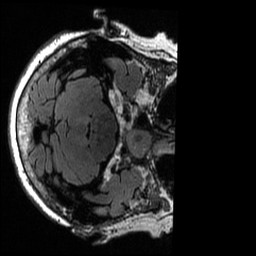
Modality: T2w
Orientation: axial
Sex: female
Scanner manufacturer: ge
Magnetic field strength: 3 T
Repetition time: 6 s
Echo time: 0.1264 s